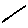
Label: line